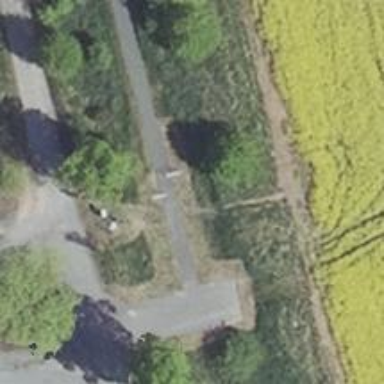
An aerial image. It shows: Asphalt path with historic railway.